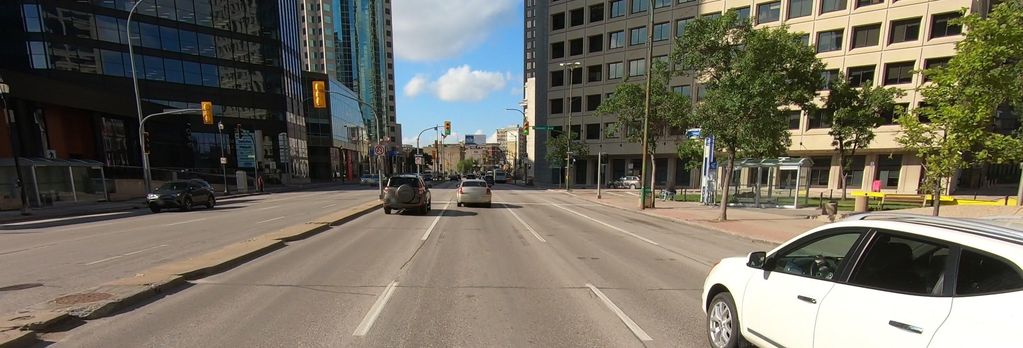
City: winnipeg